Question: I want to build a dynamic menu which should avoid to make a dropmenu if this is empty.
My problem is that I have to check if the link menu is in my database: if it is, then show the link, OTHERWISE don't print it.
If the dropdown has no link, avoid printing it.
(I can change this mechanism if it's wrong)
This is a screenshot for my error:

I wrote this code:
'''
$menu=
array(
array(
'modulo' => ZERO_CLIENTE,
'name' => 'Clienti',
'divider' => true,
array(
'modulo' => 'user',
'controller' => 'anagrafica',
'azione' => 'editCliente',
'name' => 'Nuovo',
'params' => '',
),
array(
'modulo' => 'user',
'controller' => 'anagrafica',
'azione' => 'showCliente',
'name' => 'Organizza',
'params' => ''
),
'Agenti' =>
array(
array(
'modulo' => 'user',
'controller' => 'anagrafica',
'azione' => 'showCliente',
'name' => 'OrganizzaX',
'params' => 'dixxx2222'
),
array(
'modulo' => 'user',
'controller' => 'anagrafica',
'azione' => 'showCliente',
'name' => 'Organizza',
'params' => 'dixxx2222'
),
),
),
array(
'modulo' => ZERO_MARKETING,
'name' => 'Marketing',
'divider' => true,
'Campagna' =>
array(
array(
'modulo' => 'user',
'controller' => 'campagna',
'azione' => 'editCampagna',
'name' => 'Nuova Campagna',
'params' => ''
),
array(
'modulo' => 'user',
'controller' => 'campagna',
'azione' => 'showCampagna',
'name' => 'Organizza Campagna',
'params' => ''
),
array(
'modulo' => 'user',
'controller' => 'campagna',
'azione' => 'spazioBanner',
'name' => 'Posizionamento Banner',
'params' => ''
),
array(
'modulo' => 'user',
'controller' => 'campagna',
'azione' => 'editSpazio',
'name' => 'Organizza Banner',
'params' => ''
),
),
'Opportunit&agrave;' =>
array(
array(
'modulo' => 'user',
'controller' => 'opportunita',
'azione' => 'showLavorazione',
'name' => 'Lavora',
'params' => 'dixxx2222'
),
array(
'modulo' => 'user',
'controller' => 'opportunita',
'azione' => 'showOpportunita',
'name' => 'Organizza',
'params' => 'dixxx2222'
)
)
)
);
foreach($menu as $modulo){
if(!$session->user['modulo']['*'] && !isset($session->user['modulo'][$modulo['modulo']])) continue;
$show_li1 = $show_li2 = false;
$li1 = $li2 = "";
echo "<li class="has-dropdown main-dropdown"><a href="#">{$modulo['name']}</a>
<ul class="dropdown">";
foreach($modulo as $k => $link){
if($link == "name" || $link == "divider") continue;
if(is_array($link) && is_numeric($k)){
if($session->user['permesso'][$link['modulo']][$link['controller']][$link['azione']] != 'D')
echo "<li><a href="{$this->baseUrl()}/{$link['modulo']}/{$link['controller']}/{$link['azione']}/?{$link['params']}">{$session->user['permesso'][$link['modulo']][$link['controller']][$link['azione']]}|{$link['name']}</a></li>";
}
else{
if(is_array($link)){
$li1 .= "<li class="has-dropdown"><a>1DROP-{$k}</a>
<ul class="dropdown sub-dropdown">";
foreach($link as $j => $sublink){
if(is_array($sublink) && is_numeric($j)){
if($session->user['permesso'][$sublink['modulo']][$sublink['controller']][$sublink['azione']] != 'D'){
$li1 .= "<li><a href="{$this->baseUrl()}/{$sublink['modulo']}/{$sublink['controller']}/{$sublink['azione']}/?{$sublink['params']}">SUB-{$sublink['name']}</a></li>";
$show_li1 = true;
}
}
else{
if(is_array($sublink)){
$li2 .= "<li class="has-dropdown"><a>2DROP-{$j}</a>
<ul class="dropdown sub-dropdown">";
foreach($sublink as $l => $submenu){
if(is_array($sublink) && is_numeric($l)){
if($session->user['permesso'][$sublink['modulo']][$sublink['controller']][$sublink['azione']] != 'D'){
$li2 .= "<li><a href="{$this->baseUrl()}/{$submenu['modulo']}/{$submenu['controller']}/{$submenu['azione']}/?{$submenu['params']}">SUBSUB-{$submenu['name']}</a></li>";
$show_li2 = true;
}
}
}
$li2.= "</ul>".
"</li>";
}
}
}
$li1.= "</ul>".
"</li>";
if($show_li1){ echo $li1; }
}
}//end if sublink
}//end foreach modulo
echo "</ul>";
echo "</li>"; //die();
if($modulo['divider']) echo "<li class="divider"></li>";
}
'''
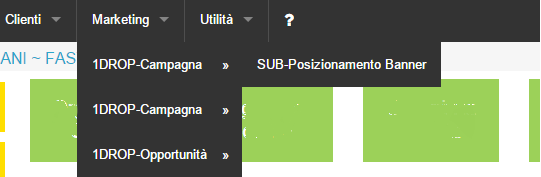
Answer: Used this menu, with some edit
<URL>